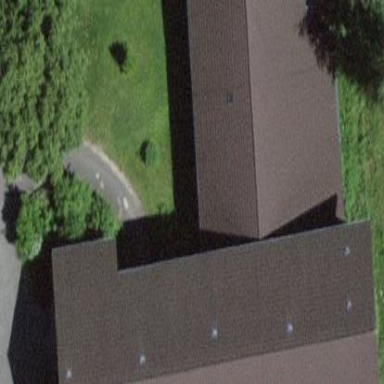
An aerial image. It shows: School building.